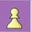
Piece: wP